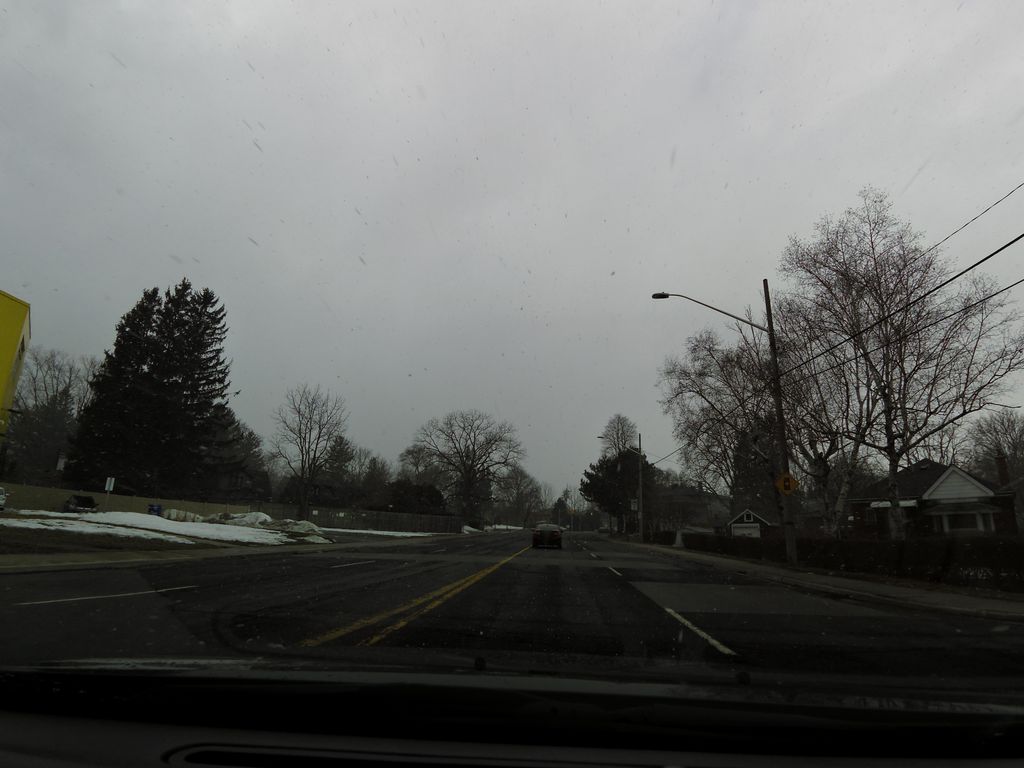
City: hamilton